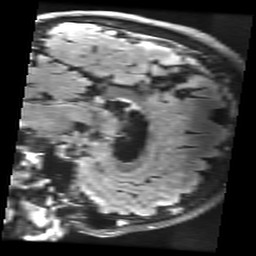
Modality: FLAIR
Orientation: sagittal
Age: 70
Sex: female
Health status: healthy
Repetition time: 12 s
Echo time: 0.09782 s